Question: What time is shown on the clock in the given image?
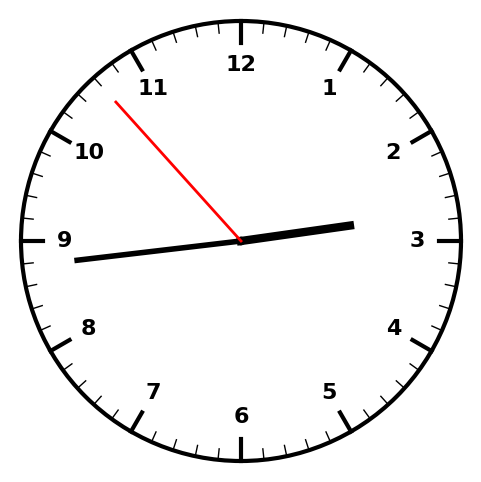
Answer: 02:43:53